七年级 · 组合几何学
(本小题 8.0 分)

如图, 有 $A, B, C, D$ 四个村庄, 为解决当地的缺水问题, 政府准备修建一个蓄水池, 不考虑其他因素, 请你画出蓄水池 $P$ 的位置, 使它与四个村庄的距离之和最小.

$A \cdot$

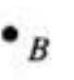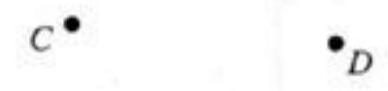
答案: 连接 $A C, B D$, 交点即为蓄水池 $P$ 的位置, 图略.